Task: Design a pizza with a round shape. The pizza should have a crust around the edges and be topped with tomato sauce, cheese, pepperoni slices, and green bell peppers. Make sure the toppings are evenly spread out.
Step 449:
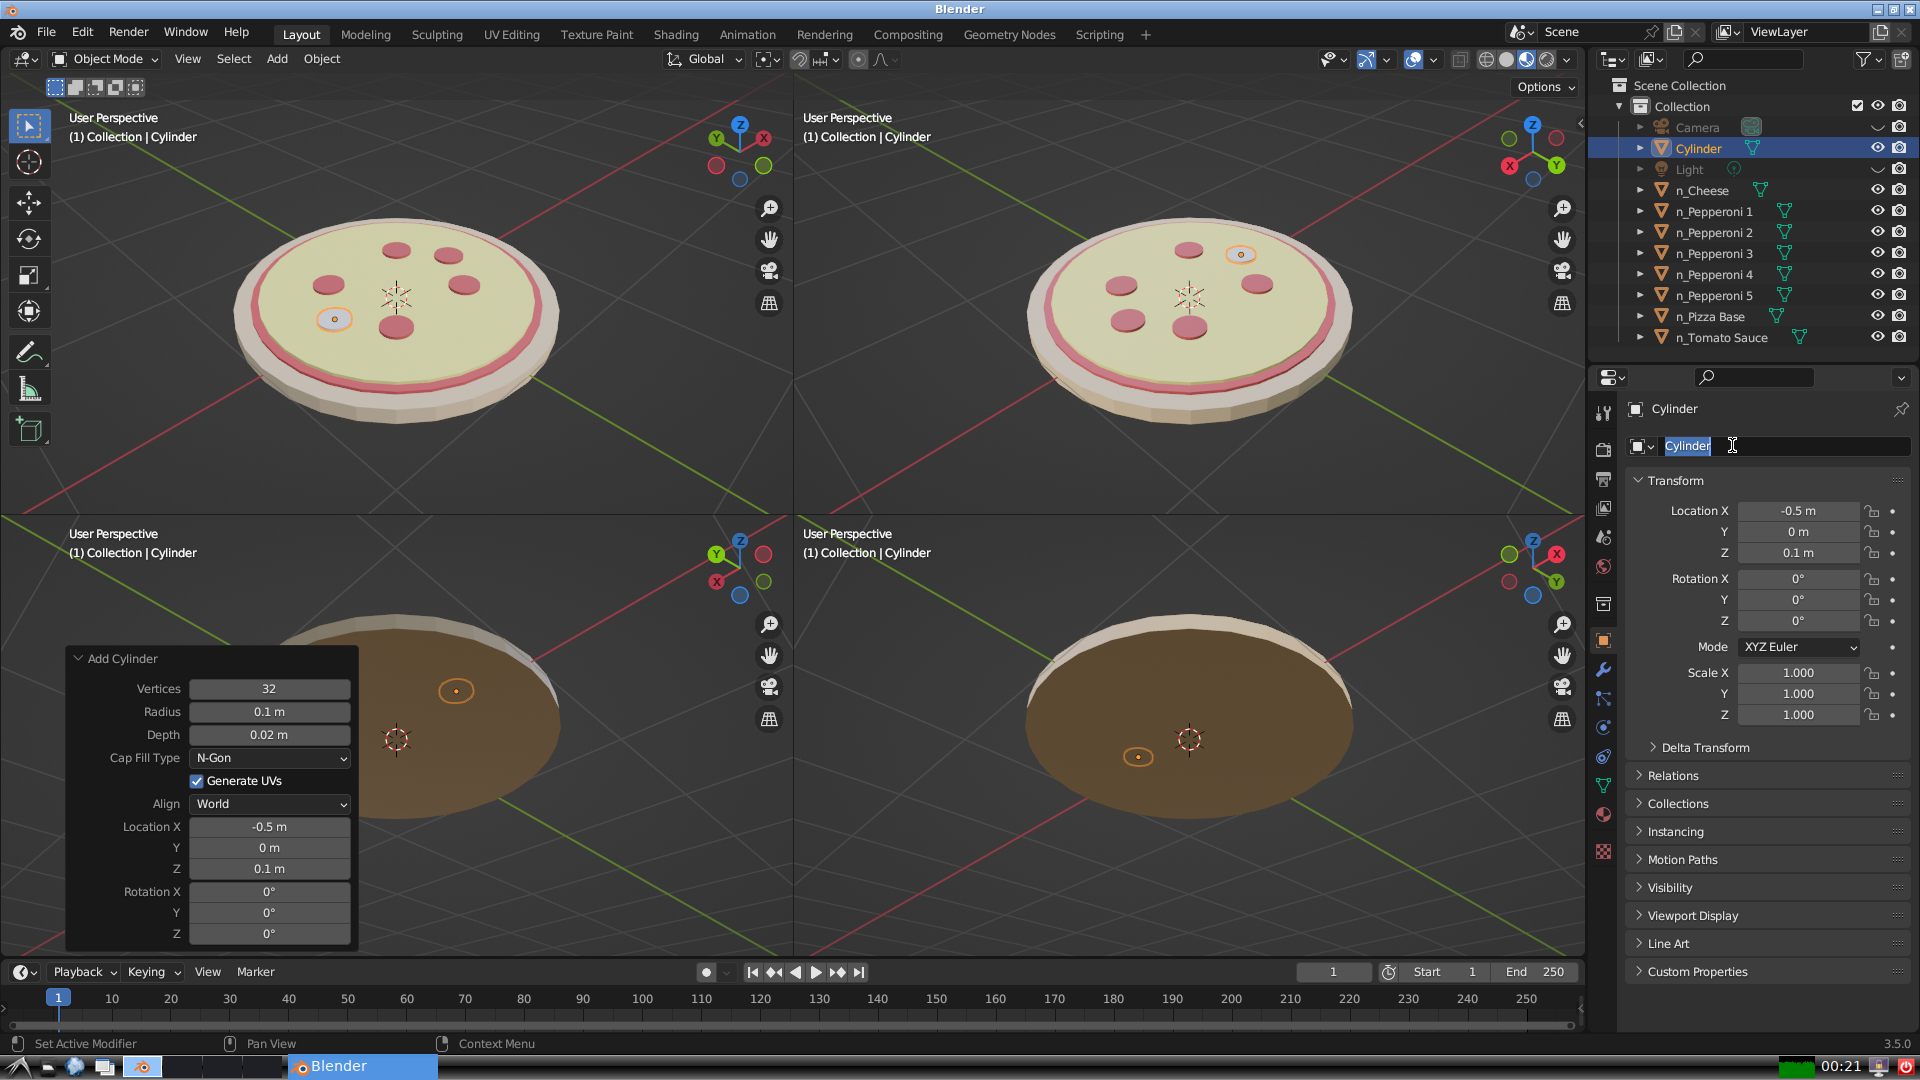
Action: input_text: n_Pepperoni 6